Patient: sex M, age 47
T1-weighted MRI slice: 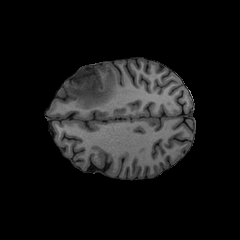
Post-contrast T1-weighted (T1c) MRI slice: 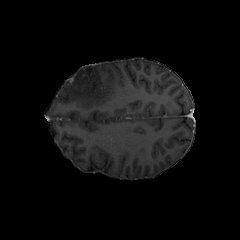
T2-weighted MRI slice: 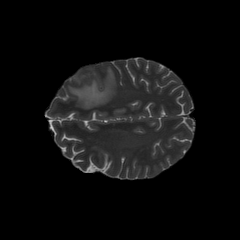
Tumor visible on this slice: yes
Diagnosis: Glioblastoma, IDH-wildtype
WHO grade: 4